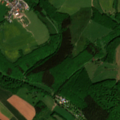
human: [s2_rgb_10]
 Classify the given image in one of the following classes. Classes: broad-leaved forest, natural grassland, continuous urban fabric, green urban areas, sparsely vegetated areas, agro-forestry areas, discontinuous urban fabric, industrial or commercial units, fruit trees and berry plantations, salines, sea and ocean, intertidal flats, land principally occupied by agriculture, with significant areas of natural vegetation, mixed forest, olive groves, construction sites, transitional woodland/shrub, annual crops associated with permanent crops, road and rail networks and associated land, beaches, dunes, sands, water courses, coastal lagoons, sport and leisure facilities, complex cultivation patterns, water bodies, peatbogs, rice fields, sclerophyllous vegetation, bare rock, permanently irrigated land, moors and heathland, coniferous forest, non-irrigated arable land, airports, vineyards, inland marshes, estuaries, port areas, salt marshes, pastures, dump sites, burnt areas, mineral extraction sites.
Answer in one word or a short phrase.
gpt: non-irrigated arable land, pastures, broad-leaved forest